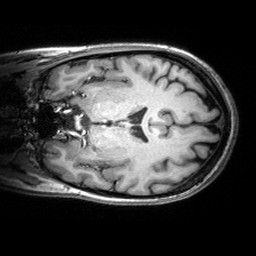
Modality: T1w
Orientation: coronal
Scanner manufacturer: siemens
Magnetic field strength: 3 T
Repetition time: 2.53 s
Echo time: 0.00299 s